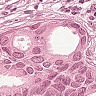
Metastatic tissue present: yes